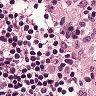
Metastatic tissue present: no